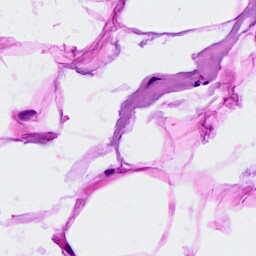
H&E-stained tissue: Breast